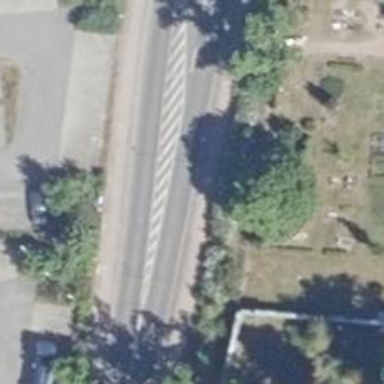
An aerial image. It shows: Tertiary road with asphalt surface and sidewalks on both sides.